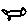
Label: cat